Question: Im trying to create pagination using PHP but I have issue with quantity of page.
my pagination created used
'''
foreach(range(1, $pager) as $i){
echo '<span class="pagination-num" data-pager="'.$i.'">'.$i.'</span>';
}
'''
the problem comes when the range is too large. like on the image below. variable '$pager' contains a dynamic value. '$pager' counts how many pages should created from quantity of the content.
I set 10 content per page, so if there is 100 content:
'''
$pager = ceil($content / 10);
'''

it's there any way to edit pagination with dots. (next and prev I created using custom Jquery).
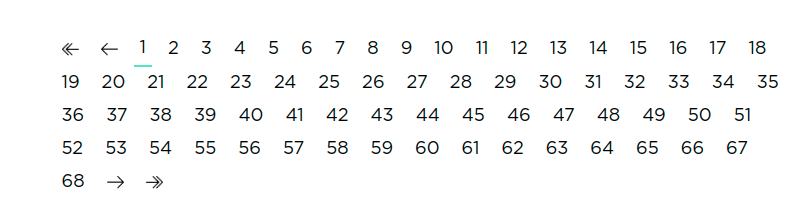
Answer: first of all you need to set items per page for example 10 items per page
'''
<?php
$ipp = 10; //Item Per Page
if(isset($_GET["page"]) AND $_GET["page"] > 0){
$page_number = $_GET['page']; // page number
}
else{$page_number = 1;}
$total_items = 100; //total items
$total_pages = ceil($total_items/$ipp); //total pages
$page_position = (($page_number-1) * $ipp); //page position
?>
'''
just in case if you are using sql:
'''
"SELECT * FROM 'table' WHERE --something-- ORDER BY 'id' ASC LIMIT {$page_position}, {$ipp}"
'''